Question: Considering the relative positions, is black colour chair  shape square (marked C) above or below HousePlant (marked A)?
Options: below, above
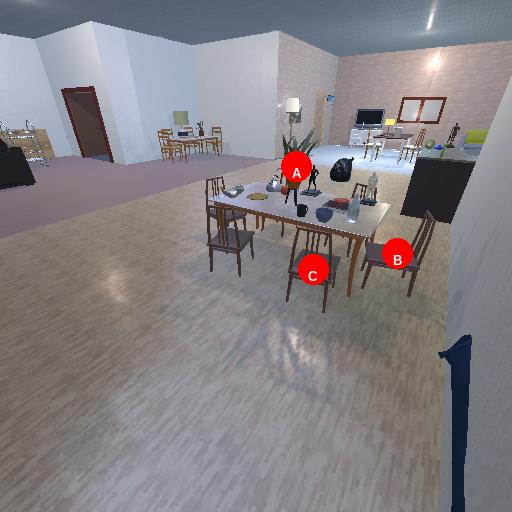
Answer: below